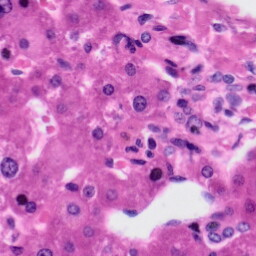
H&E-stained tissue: Liver